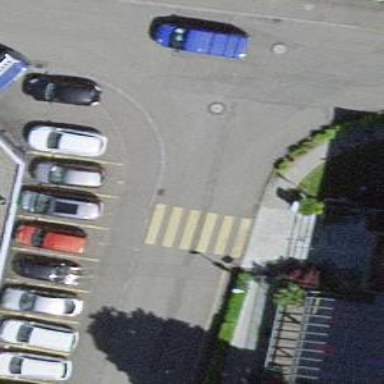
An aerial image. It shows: Uncontrolled zebra crossing with pedestrian island.